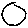
Label: circle